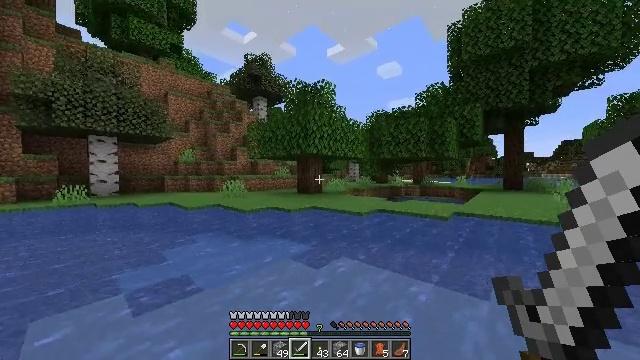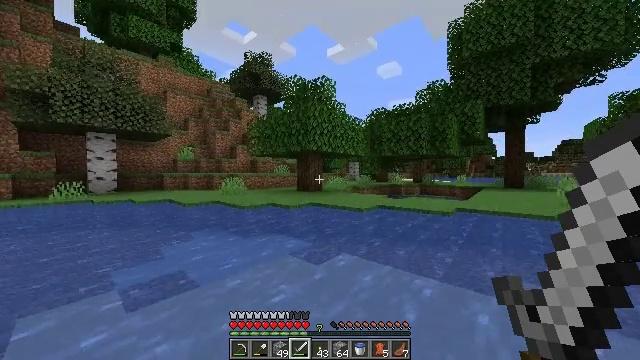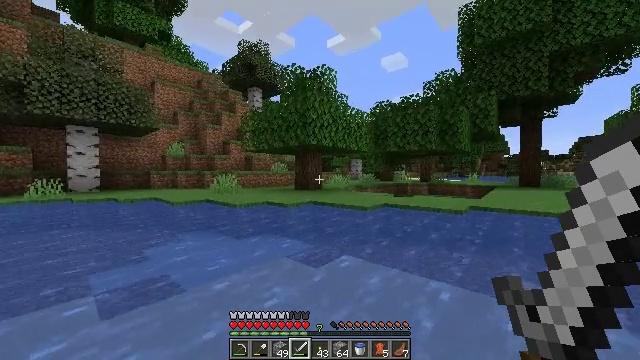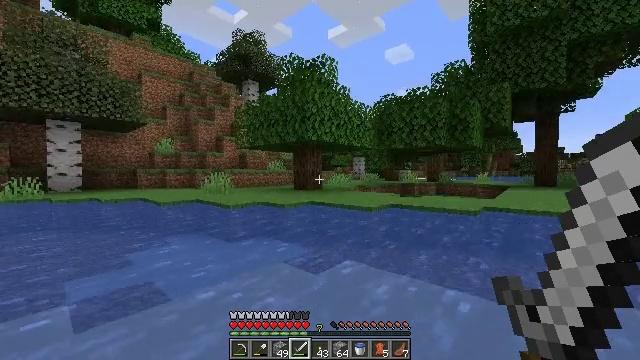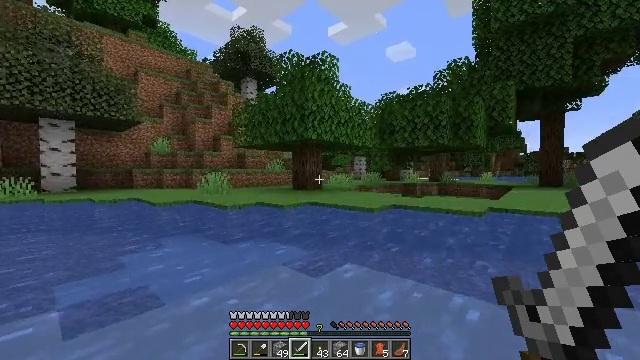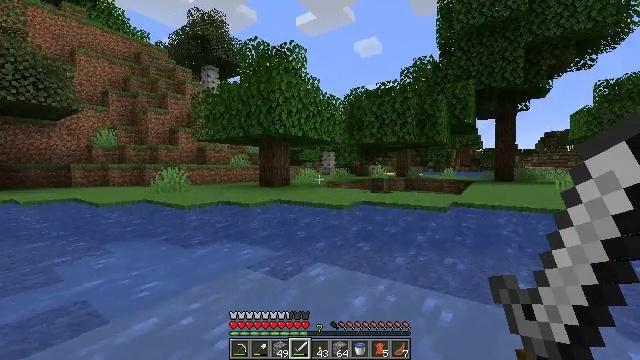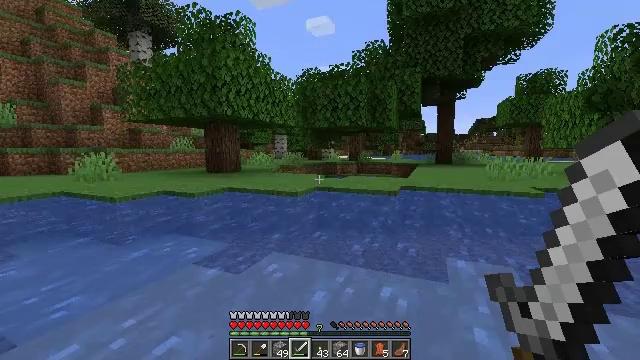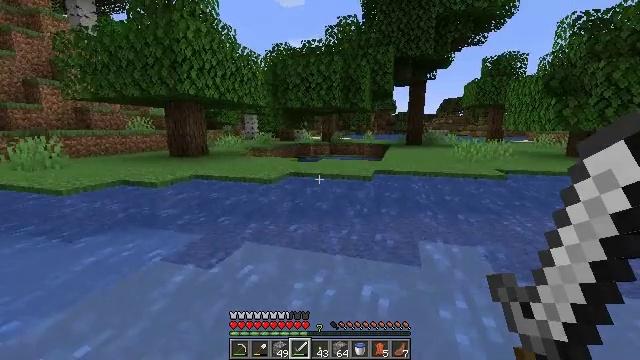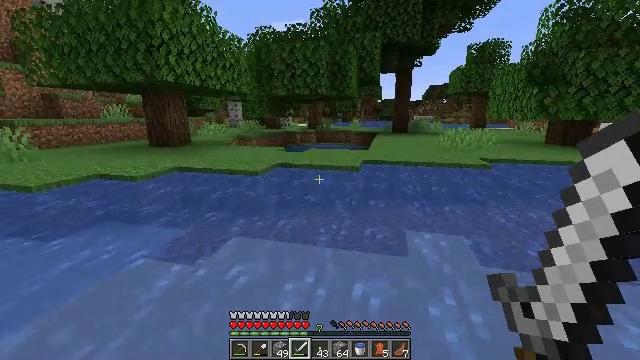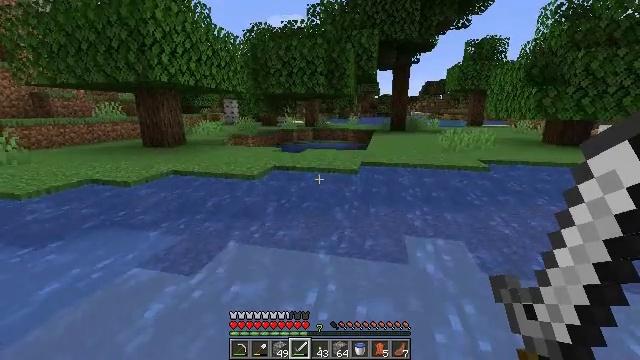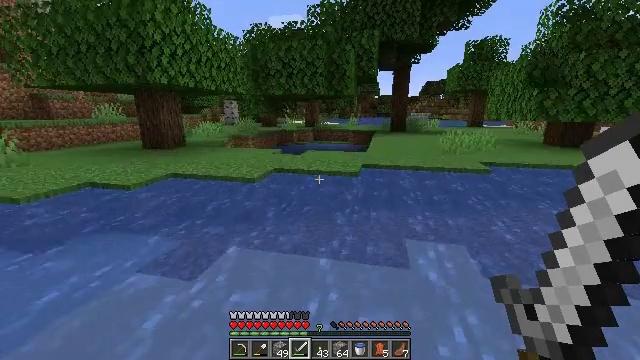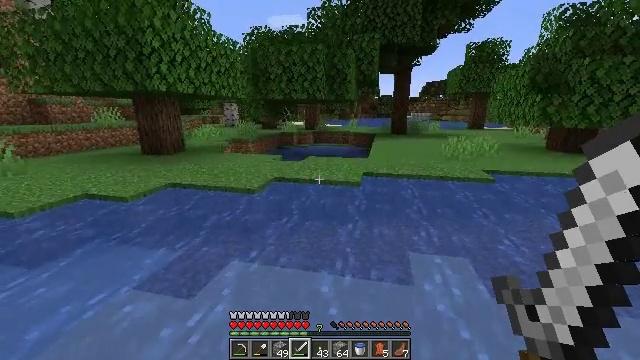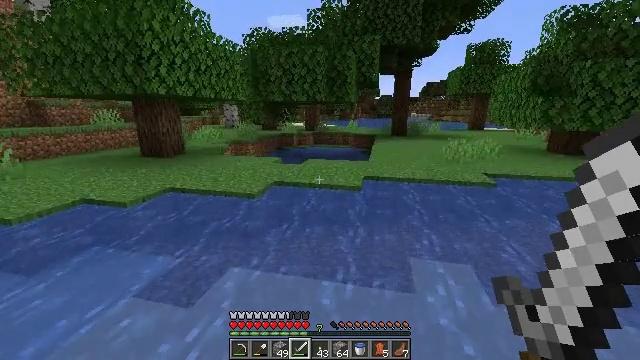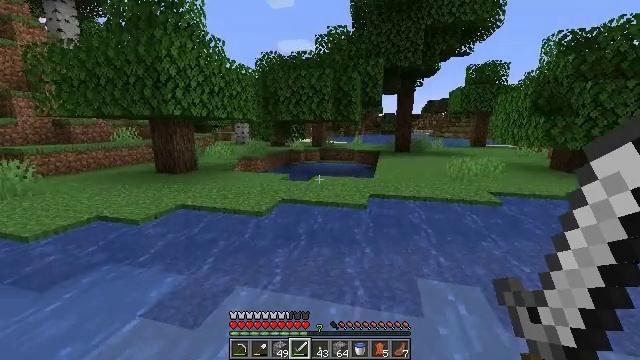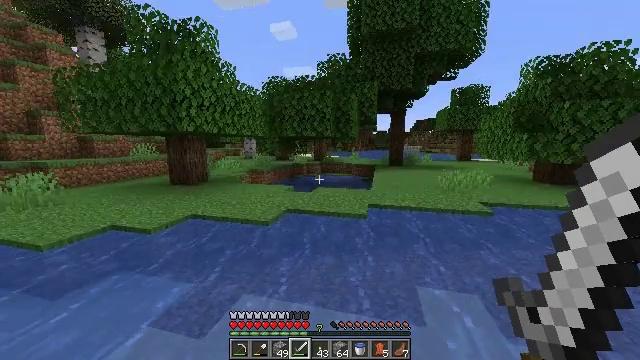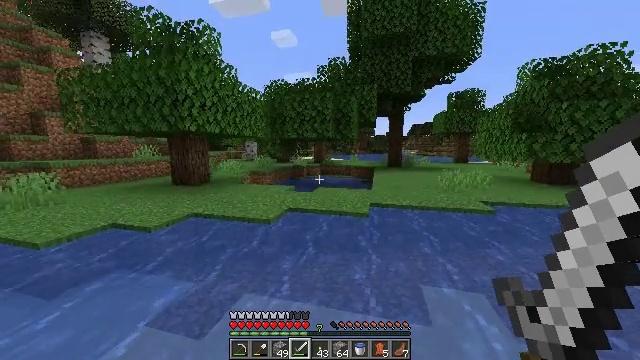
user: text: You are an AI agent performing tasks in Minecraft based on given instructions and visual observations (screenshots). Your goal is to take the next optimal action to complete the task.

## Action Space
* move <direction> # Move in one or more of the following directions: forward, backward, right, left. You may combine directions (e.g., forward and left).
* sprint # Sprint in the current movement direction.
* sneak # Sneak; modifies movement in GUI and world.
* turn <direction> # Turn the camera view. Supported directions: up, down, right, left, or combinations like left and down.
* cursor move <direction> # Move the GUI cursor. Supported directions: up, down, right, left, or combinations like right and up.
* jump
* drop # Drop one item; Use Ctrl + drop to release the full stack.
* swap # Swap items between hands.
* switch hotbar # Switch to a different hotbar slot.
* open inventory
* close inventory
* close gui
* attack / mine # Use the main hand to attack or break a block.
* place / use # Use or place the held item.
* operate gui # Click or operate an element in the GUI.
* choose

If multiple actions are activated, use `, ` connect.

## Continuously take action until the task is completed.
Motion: motion action
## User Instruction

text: Drop a peony.
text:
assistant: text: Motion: move forward, sprint, jump
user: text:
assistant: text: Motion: move forward, sprint, jump
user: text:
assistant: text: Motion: move forward, sprint, jump
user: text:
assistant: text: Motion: move forward, sprint, jump
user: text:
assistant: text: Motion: move forward, sprint, turn right and down, jump
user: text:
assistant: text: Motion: move forward, sprint, turn right and down, jump
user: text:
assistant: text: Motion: move forward, sprint, turn right and down, jump
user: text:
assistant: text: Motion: move forward, sprint, turn right and down, jump
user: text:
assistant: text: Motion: move forward, sprint, jump
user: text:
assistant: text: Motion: move forward, sprint, jump
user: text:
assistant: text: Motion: move forward, sprint, jump
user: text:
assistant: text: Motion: move forward, sprint, jump
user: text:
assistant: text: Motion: move forward and move left, sprint, turn left and up, jump
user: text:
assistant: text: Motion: move forward and move left, sprint, turn up, jump
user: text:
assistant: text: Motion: move forward and move left, sprint, jump
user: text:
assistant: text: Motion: move forward and move left, sprint
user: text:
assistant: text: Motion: move forward and move left, sprint
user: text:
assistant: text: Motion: move forward and move left, sprint
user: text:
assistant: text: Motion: move forward and move left, sprint
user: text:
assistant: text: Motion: move forward and move left, sprint
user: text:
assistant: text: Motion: move forward and move left, sprint
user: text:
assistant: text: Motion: move forward and move left, sprint
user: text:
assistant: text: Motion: move forward and move left, sprint
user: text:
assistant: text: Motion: move forward and move left, sprint
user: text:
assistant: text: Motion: move forward and move left, sprint
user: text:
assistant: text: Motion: move forward and move left, sprint
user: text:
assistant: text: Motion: move forward and move left, sprint
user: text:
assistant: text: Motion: move forward and move left, sprint
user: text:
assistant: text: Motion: move forward and move left, sprint
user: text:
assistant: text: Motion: move forward and move left, sprint